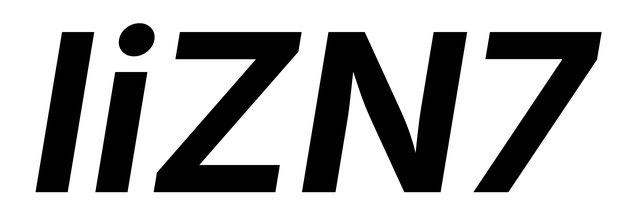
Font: Inter-Italic_Bold_Italic